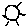
Label: sun